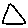
Label: triangle